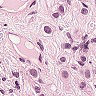
Metastatic tissue present: yes